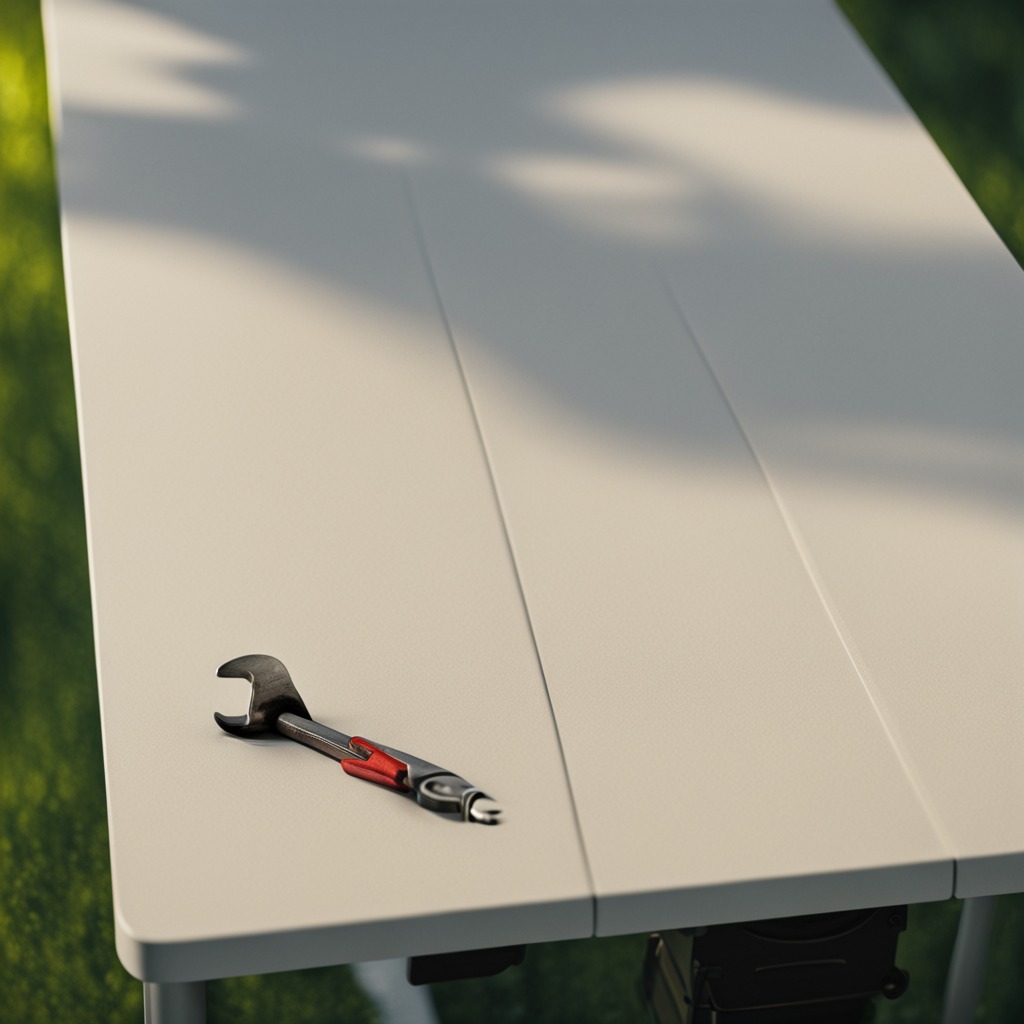
An wrench is lying on a clean utility table in a temporary outdoor tool station afternoon light present textured surface